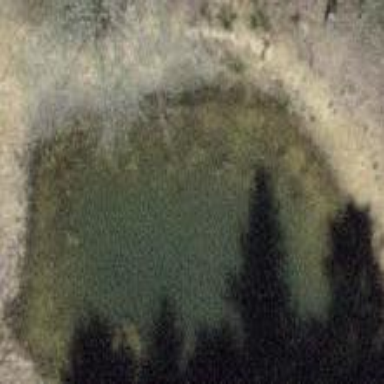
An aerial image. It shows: Peaceful pond surrounded by nature.